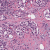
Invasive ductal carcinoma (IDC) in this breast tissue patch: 1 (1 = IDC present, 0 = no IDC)